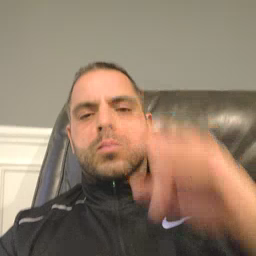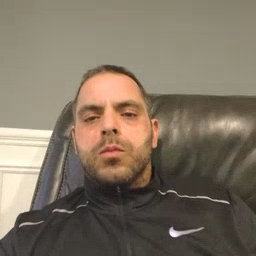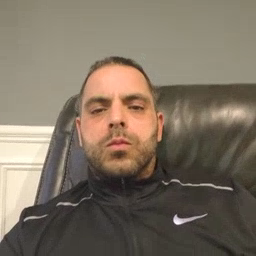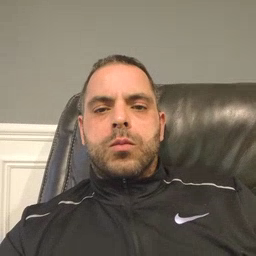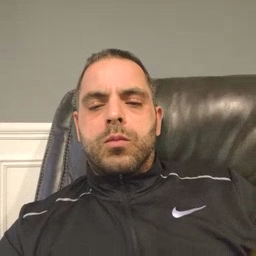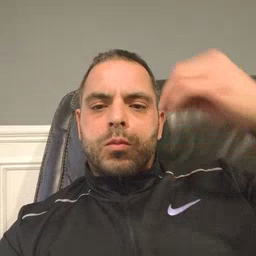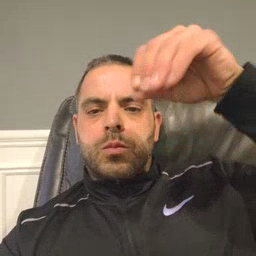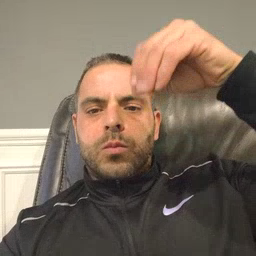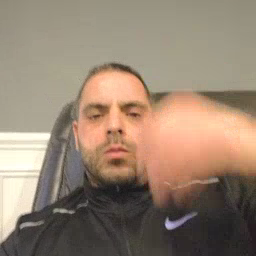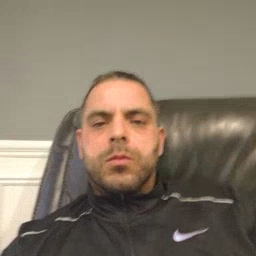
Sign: store